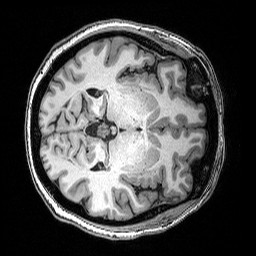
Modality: T1w
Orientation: axial
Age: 41
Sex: female
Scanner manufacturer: siemens
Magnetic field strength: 3 T
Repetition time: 2.53 s
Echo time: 0.0035 s